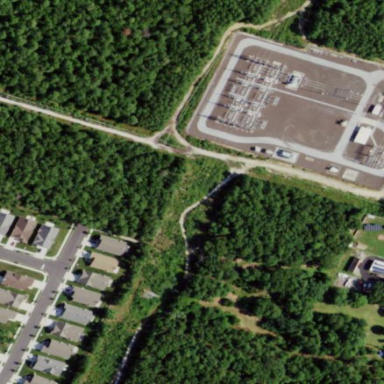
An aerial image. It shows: Distribution substation surrounded by fence.